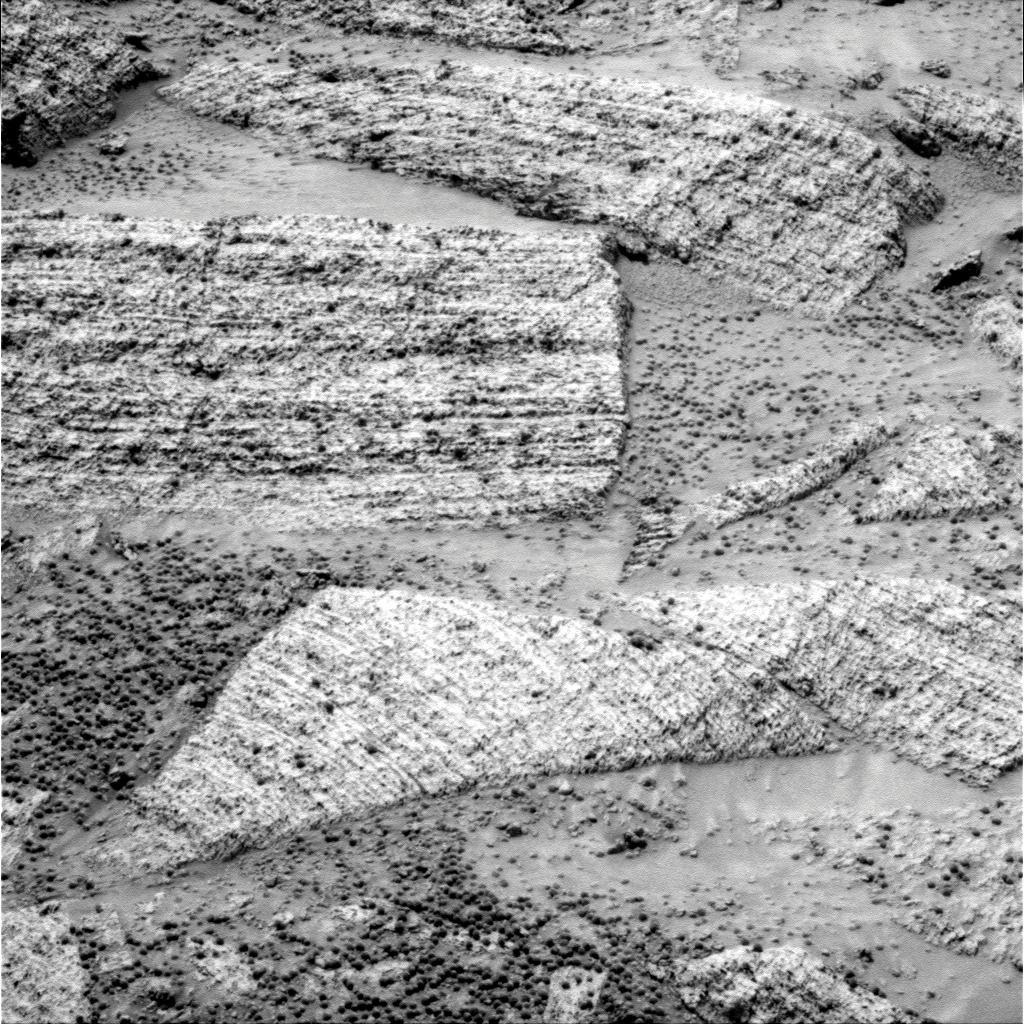
Terrain classes present: Bedrock, Gravel / Sand / Soil, Rock, Shadow